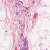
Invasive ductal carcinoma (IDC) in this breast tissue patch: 0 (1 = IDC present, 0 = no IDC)